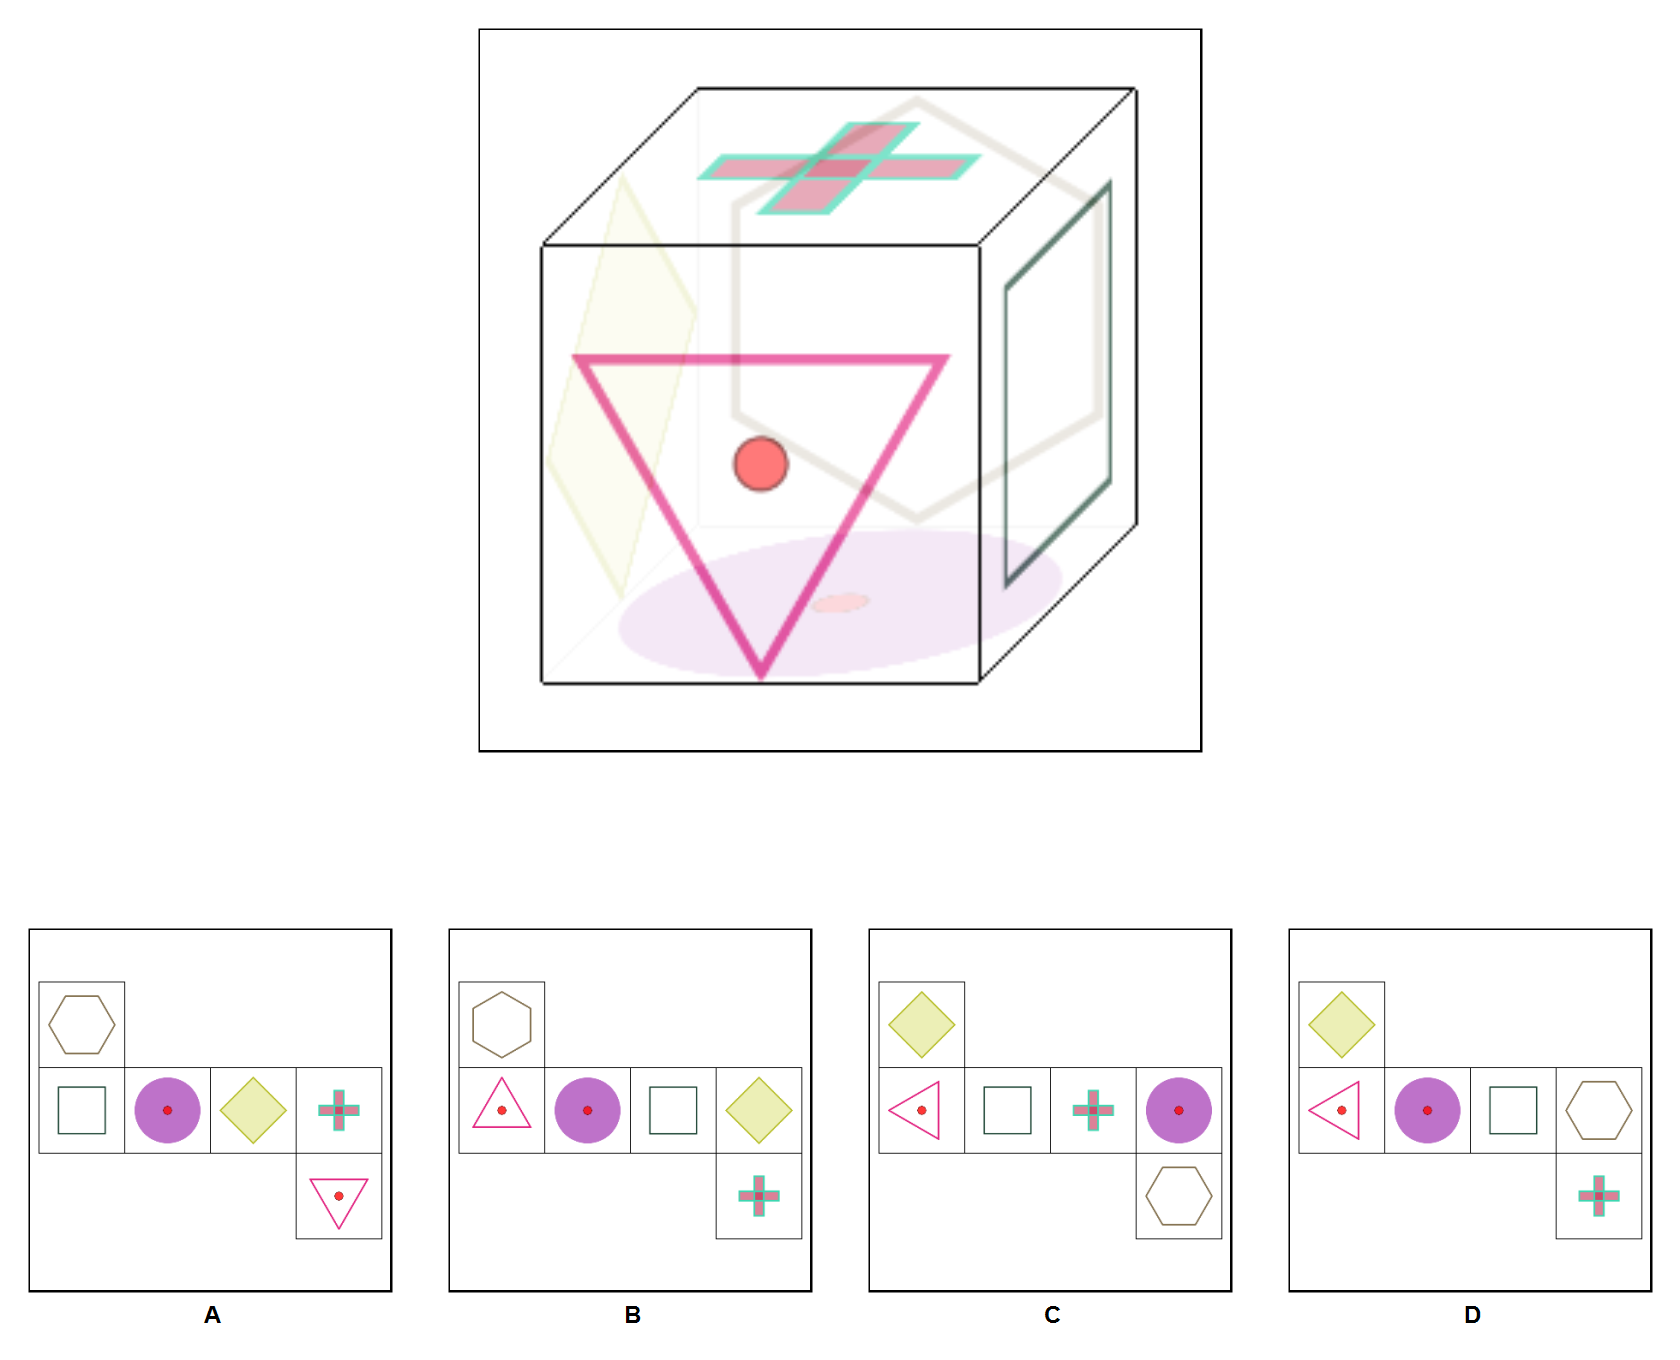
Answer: A